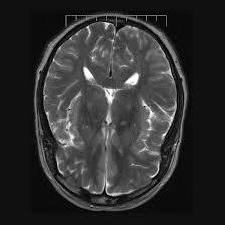
Label: notumor